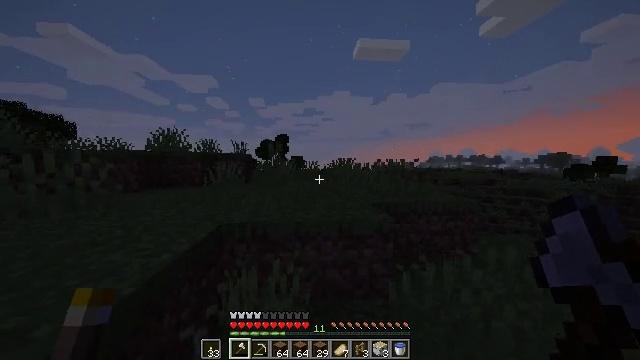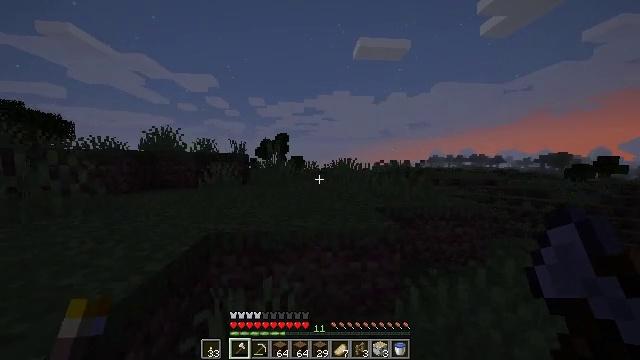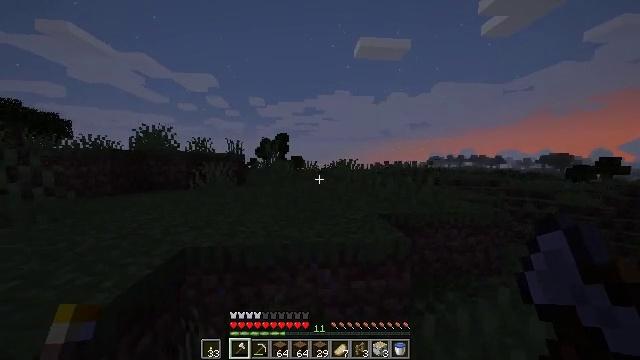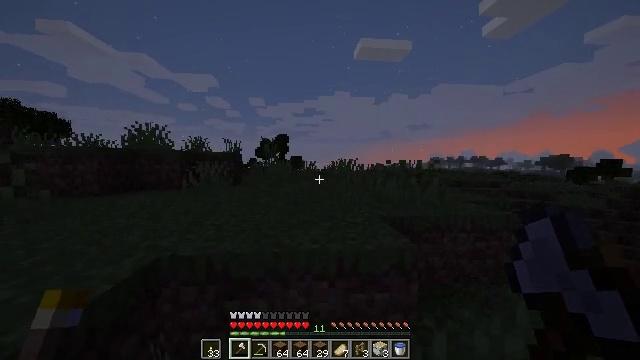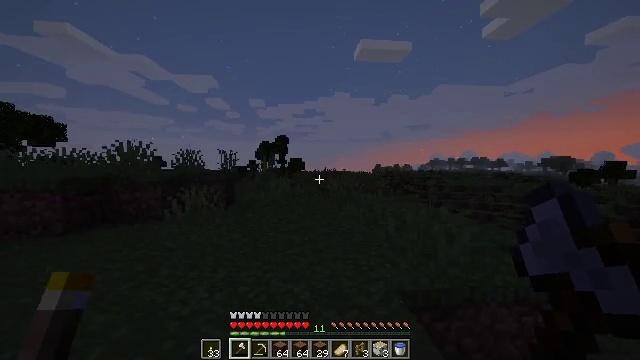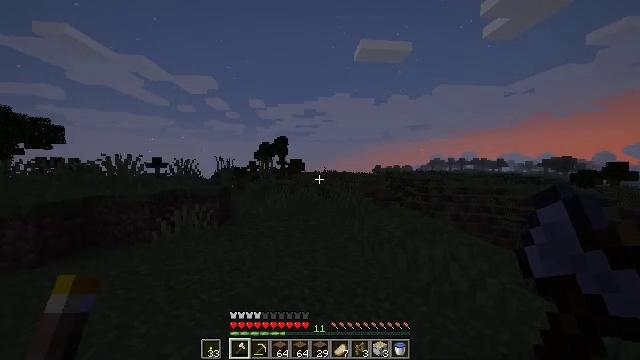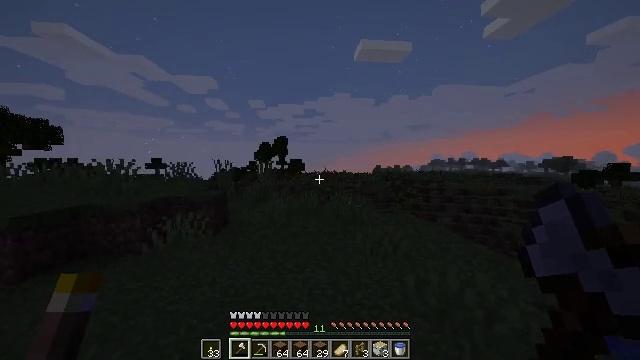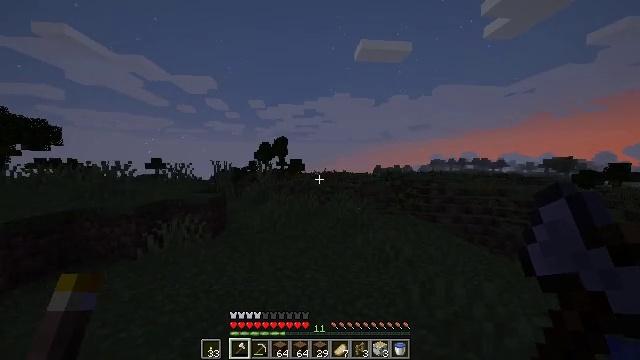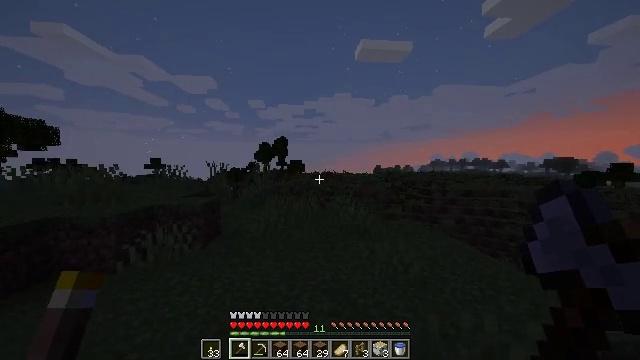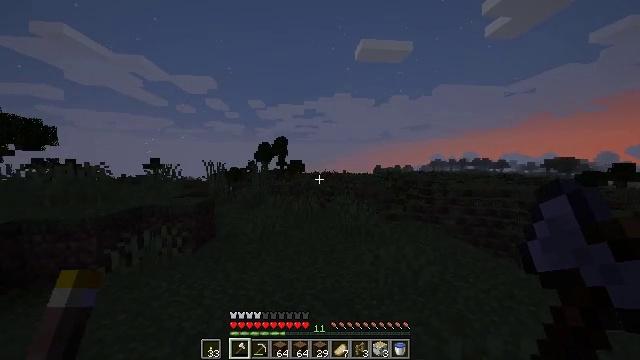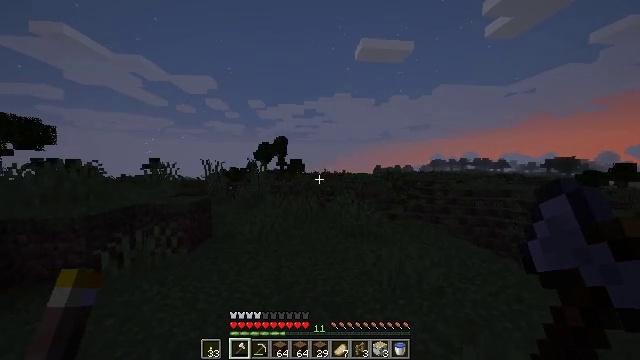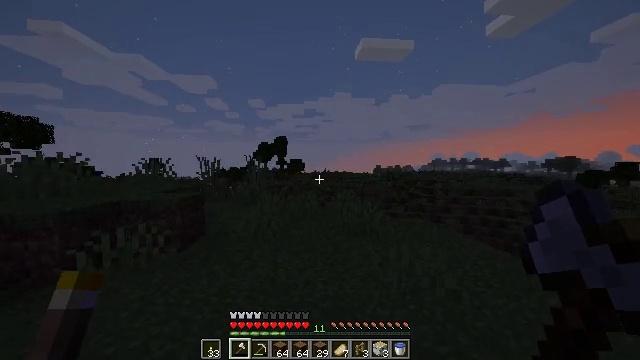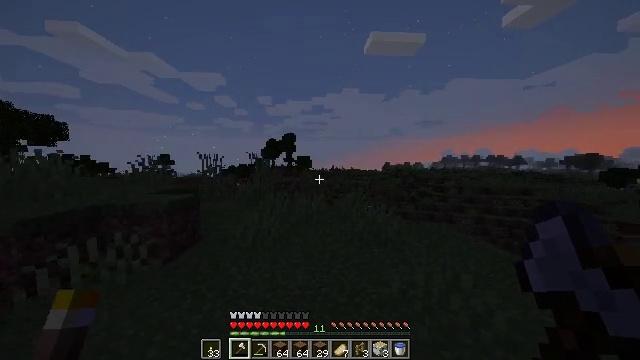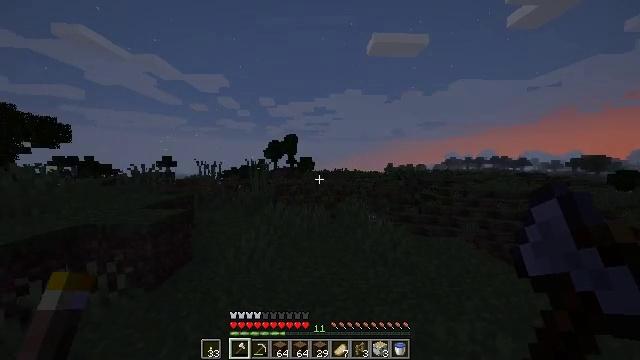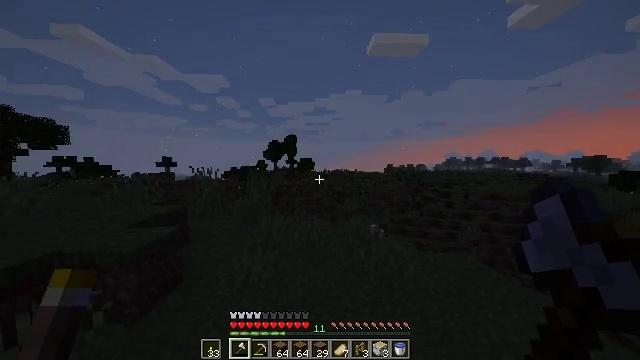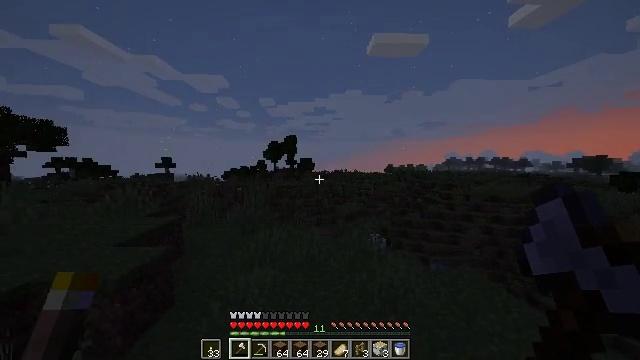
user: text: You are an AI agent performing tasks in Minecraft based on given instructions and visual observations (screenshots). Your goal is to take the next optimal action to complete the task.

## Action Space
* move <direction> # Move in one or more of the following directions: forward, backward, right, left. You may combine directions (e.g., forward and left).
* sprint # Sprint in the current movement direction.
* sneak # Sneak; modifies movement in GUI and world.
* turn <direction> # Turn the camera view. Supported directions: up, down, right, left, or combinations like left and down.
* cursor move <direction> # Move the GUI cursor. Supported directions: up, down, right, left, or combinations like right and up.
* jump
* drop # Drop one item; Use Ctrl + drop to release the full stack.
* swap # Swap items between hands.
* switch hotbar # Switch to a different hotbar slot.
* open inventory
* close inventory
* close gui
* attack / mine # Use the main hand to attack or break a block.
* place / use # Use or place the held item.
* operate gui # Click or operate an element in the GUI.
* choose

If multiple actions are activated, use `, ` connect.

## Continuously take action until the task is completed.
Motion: motion action
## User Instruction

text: Break the white bed to relocate it.
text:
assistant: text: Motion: move forward, sprint
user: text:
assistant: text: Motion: move forward, sprint
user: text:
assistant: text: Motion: move forward, sprint, jump
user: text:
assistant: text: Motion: move forward, sprint, jump
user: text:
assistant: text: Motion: move forward, sprint, jump
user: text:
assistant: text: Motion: move forward, sprint, jump
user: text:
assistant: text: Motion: move forward, sprint, jump
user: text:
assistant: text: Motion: move forward, sprint, jump
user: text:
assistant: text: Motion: move forward, sprint, jump
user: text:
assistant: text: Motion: move forward, sprint
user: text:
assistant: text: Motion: move forward, sprint
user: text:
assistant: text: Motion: move forward, sprint, turn left
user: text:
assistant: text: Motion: move forward, sprint, jump
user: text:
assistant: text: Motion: move forward, sprint, jump
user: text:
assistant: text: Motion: move forward, sprint, jump
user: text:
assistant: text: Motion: move forward, sprint, jump
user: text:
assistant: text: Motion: move forward, sprint, turn left and down
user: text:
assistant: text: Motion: move forward, sprint, turn left and down
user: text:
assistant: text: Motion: move forward, sprint, turn left and down
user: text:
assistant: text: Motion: move forward, sprint, turn down
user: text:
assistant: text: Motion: move forward, sprint, turn down
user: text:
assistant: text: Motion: move forward, sprint
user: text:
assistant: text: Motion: move forward, sprint, jump
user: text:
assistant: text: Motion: move forward, sprint, jump
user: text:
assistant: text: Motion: move forward, sprint, jump
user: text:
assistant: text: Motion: move forward, sprint, turn down, jump
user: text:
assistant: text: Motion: move forward, sprint, jump
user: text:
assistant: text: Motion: move forward, sprint
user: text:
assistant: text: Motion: move forward, sprint
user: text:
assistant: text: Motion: move forward, sprint, turn down